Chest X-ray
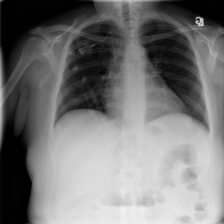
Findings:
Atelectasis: negative
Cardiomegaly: negative
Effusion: negative
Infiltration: negative
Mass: negative
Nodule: negative
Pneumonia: negative
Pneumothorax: negative
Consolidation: negative
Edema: negative
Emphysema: negative
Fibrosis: negative
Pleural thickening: negative
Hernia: negative